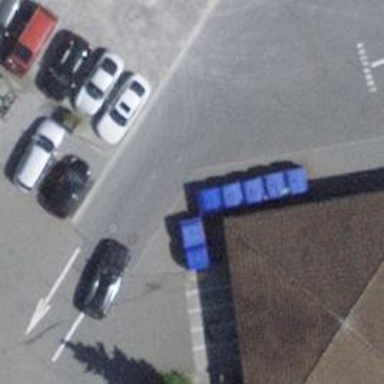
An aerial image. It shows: Recycling container for recycling.